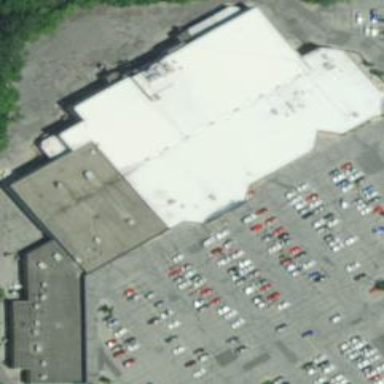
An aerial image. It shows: Retail building.